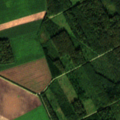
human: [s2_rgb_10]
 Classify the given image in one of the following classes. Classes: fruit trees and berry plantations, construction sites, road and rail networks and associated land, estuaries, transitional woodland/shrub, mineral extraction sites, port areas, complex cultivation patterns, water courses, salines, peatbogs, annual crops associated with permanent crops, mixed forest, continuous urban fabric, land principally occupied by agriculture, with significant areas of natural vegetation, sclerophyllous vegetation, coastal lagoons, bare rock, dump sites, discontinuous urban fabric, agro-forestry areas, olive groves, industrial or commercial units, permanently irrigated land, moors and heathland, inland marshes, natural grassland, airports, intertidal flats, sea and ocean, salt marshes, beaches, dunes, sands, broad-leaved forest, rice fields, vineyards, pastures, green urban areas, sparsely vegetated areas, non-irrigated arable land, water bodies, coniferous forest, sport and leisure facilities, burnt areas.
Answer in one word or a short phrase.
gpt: non-irrigated arable land, broad-leaved forest, transitional woodland/shrub